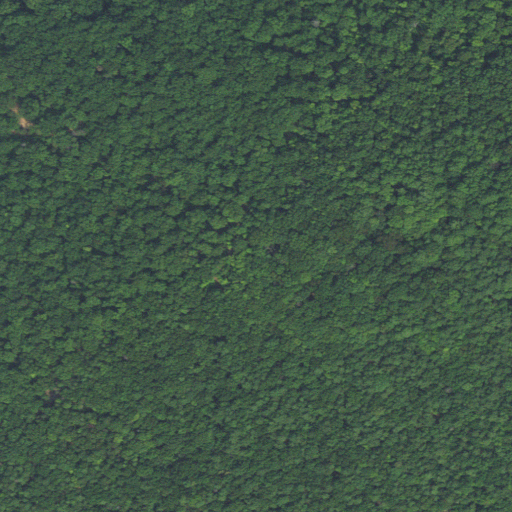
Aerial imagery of mountain in Virginia named Chestnut Mountain containing mixed forest and deciduous forest